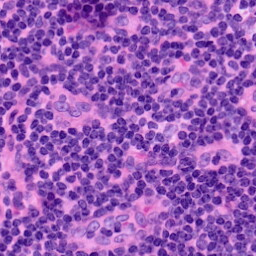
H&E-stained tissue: LymphNode